Question: I'm using the Facebook C# SDK and trying to authenticate my user. The first part sort of worked, my app showed me the facebook login page inside a browser control.
This is the code I have, I was following <URL>.
'''
private readonly FacebookClient _fb = new FacebookClient();
private void Browser_Loaded(object sender, RoutedEventArgs e)
{
var loginUrl = GetFacebookLoginUrl();
BrowserControl.Navigate(loginUrl);
}
private Uri GetFacebookLoginUrl()
{
var parameters = new Dictionary<string, object>();
parameters["client_id"] = FacebookSettings.AppID;
parameters["redirect_uri"] = "https://www.facebook.com/connect/login_success.html";
parameters["response_type"] = "token";
parameters["display"] = "page";
if (!string.IsNullOrEmpty(FacebookSettings.ExtendedPermissions))
parameters["scope"] = FacebookSettings.ExtendedPermissions;
return _fb.GetLoginUrl(parameters);
}
'''
After I filled in my details to log into facebook, I got this error:

Any idea's which method is deprecated and how I can fix this?
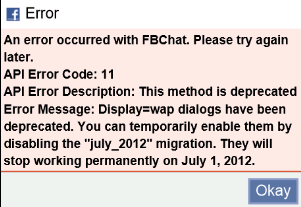
Answer: I used the same code and it's working. And such an error is occuring because of a bug in the facebook API, when display parameter is set to "touch" or "wap". That shouldn't occur when using "page". Try using "popup" as the display.
Try changing the july 2012 Breaking Changes in the app's advanced settings tab(in developer.facebook.com). Refer to <URL> in facebook developer site.